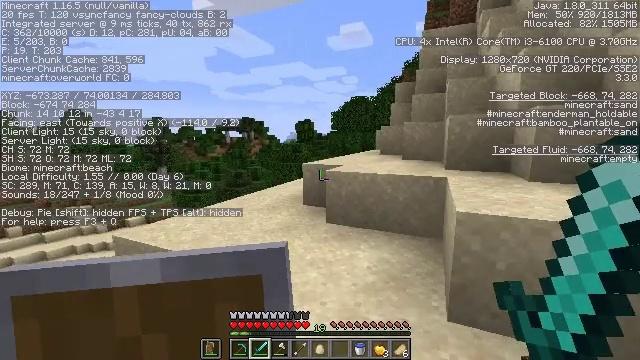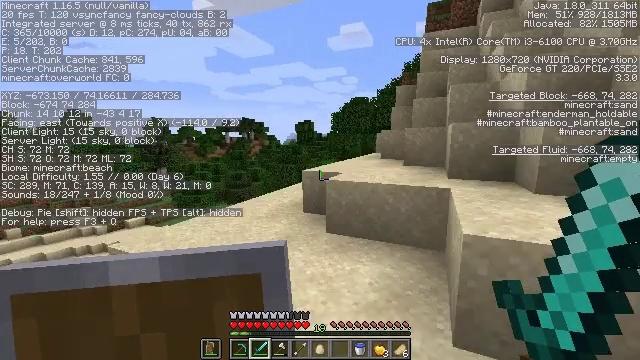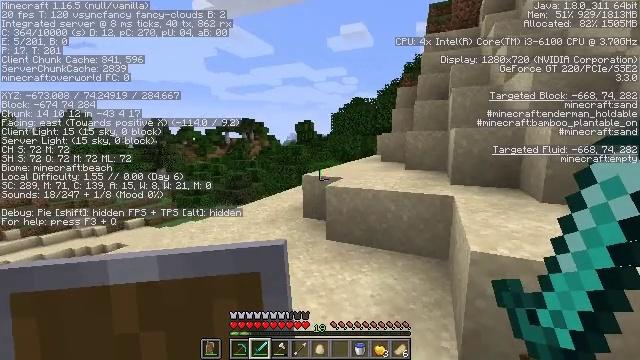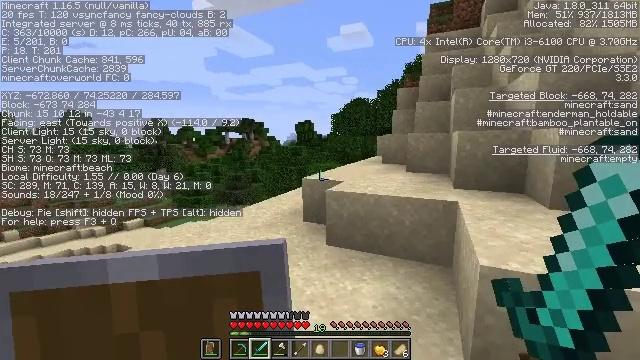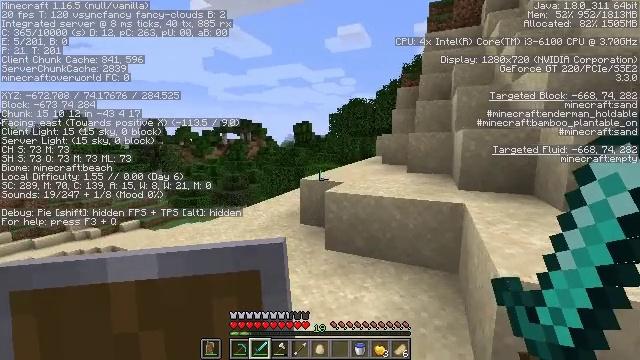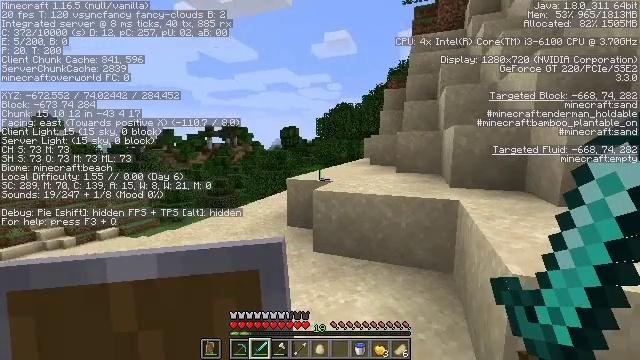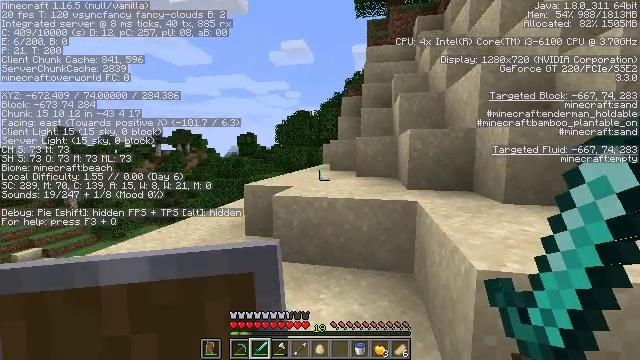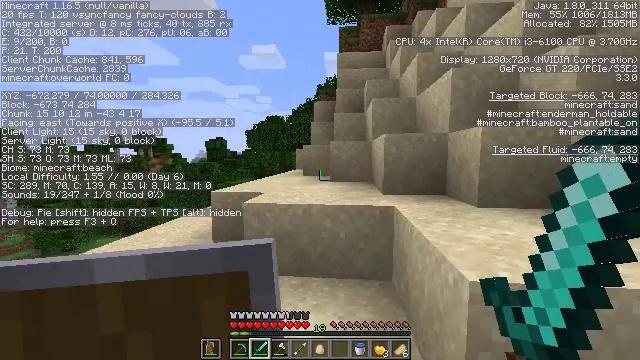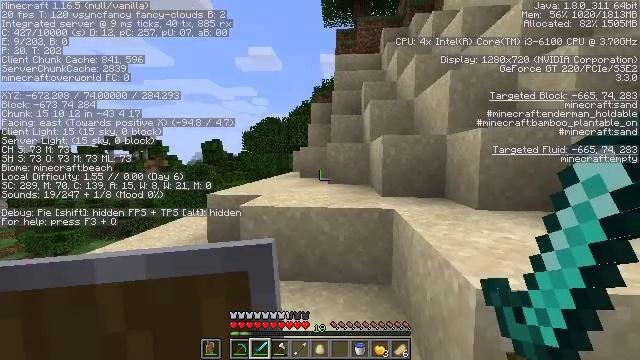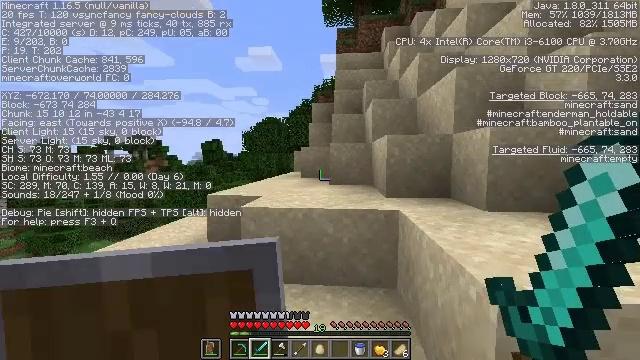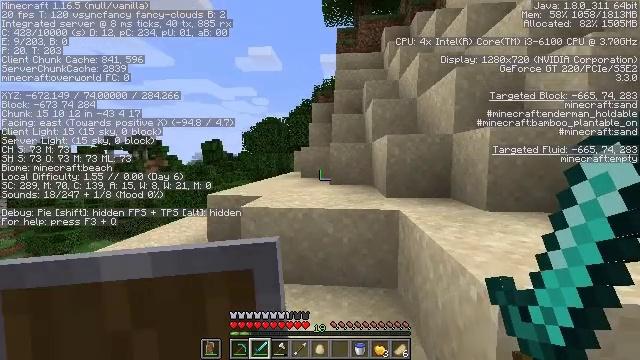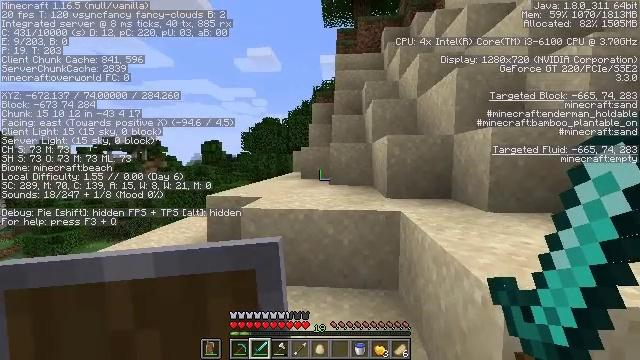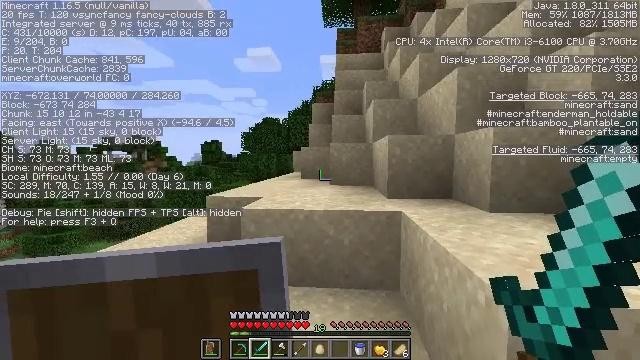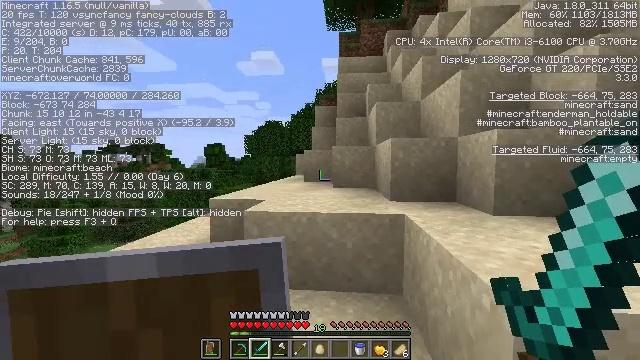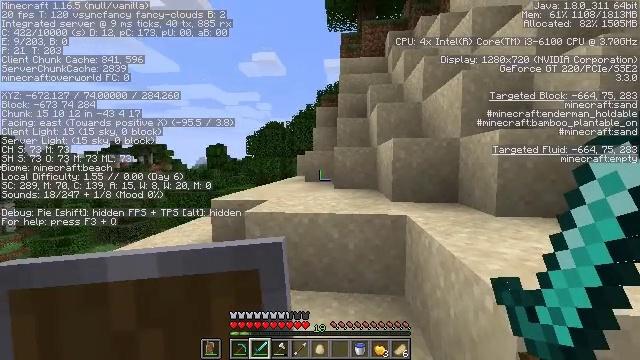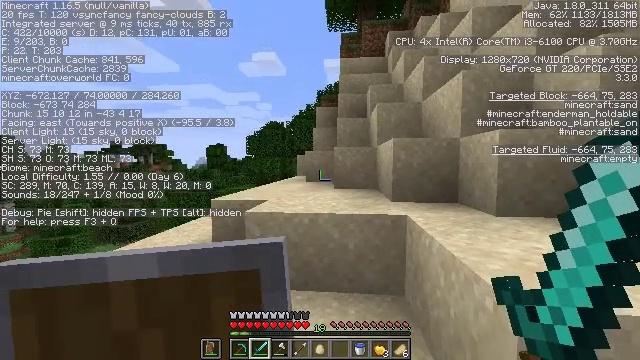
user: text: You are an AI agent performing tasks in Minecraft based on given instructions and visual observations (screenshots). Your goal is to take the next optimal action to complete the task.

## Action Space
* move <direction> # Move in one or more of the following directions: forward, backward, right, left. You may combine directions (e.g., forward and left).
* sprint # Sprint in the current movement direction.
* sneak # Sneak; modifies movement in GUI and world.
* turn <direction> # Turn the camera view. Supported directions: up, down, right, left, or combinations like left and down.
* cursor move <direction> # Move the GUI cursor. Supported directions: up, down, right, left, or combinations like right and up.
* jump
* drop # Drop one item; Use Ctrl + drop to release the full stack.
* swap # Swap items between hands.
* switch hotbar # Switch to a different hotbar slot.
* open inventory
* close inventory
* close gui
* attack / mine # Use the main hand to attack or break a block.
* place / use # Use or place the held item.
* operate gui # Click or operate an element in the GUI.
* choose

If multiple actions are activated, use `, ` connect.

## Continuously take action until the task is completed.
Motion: motion action
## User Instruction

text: Gather oak leaves by attacking.
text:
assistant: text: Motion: move forward, jump
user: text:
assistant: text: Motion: move forward, jump
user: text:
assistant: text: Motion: move forward
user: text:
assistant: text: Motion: move forward
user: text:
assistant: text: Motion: move forward, turn right and up
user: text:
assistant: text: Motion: turn right and up
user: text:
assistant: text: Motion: turn right and up
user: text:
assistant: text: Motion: no_op
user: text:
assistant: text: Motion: no_op
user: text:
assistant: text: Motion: no_op
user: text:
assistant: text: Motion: no_op
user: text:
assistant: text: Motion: no_op
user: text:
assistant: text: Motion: no_op
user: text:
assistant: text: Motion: no_op
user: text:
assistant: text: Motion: no_op
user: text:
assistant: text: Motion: no_op
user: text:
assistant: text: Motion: turn left
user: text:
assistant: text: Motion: move forward, turn left
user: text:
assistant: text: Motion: move forward, turn left
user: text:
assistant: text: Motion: move forward, turn left
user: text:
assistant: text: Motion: move forward, turn left
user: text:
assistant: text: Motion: move forward, turn left
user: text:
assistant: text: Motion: move forward, turn left and down
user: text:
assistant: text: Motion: move forward, turn left
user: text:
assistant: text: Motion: move forward
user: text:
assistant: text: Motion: move forward
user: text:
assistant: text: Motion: move forward
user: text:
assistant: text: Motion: move forward, sprint
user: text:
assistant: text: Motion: move forward, sprint
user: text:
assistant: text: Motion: move forward, sprint